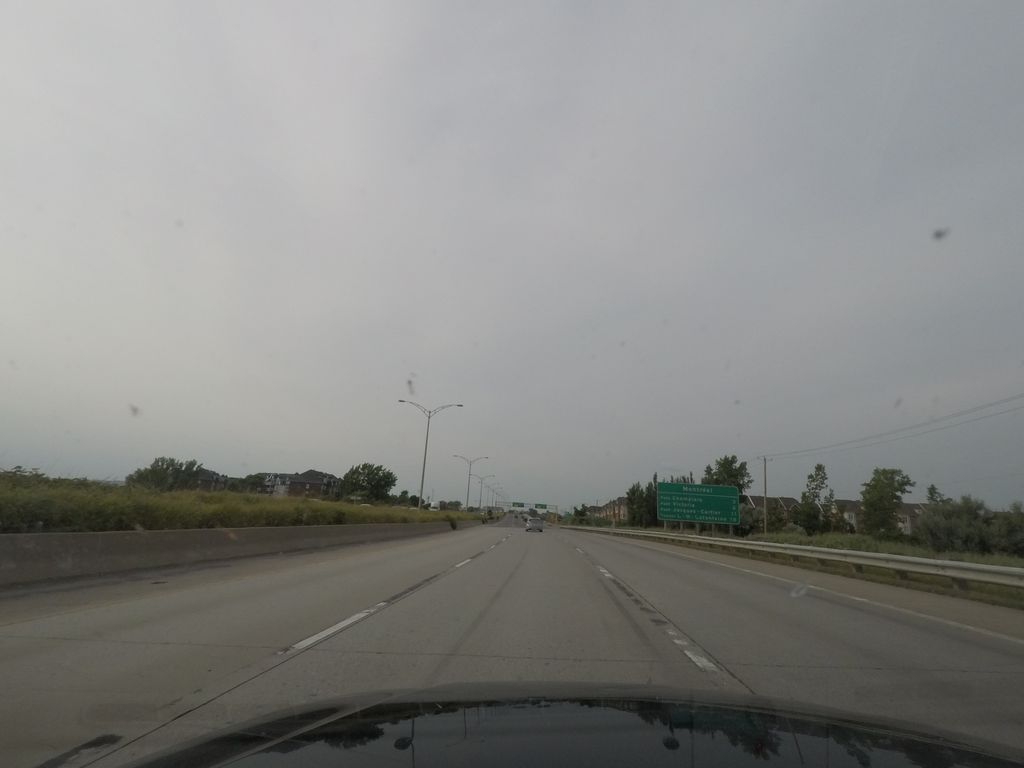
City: montreal